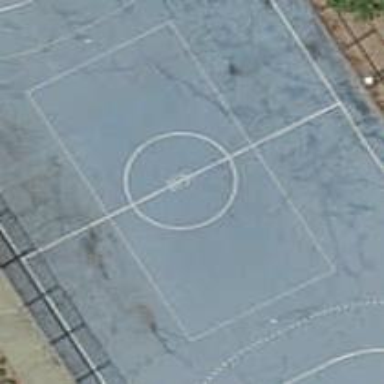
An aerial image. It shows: Futsal pitch for leisure and sports activities.